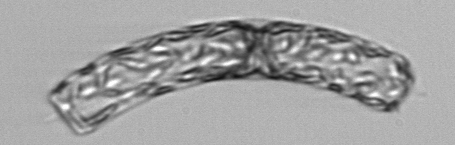
Label: Guinardia_striata